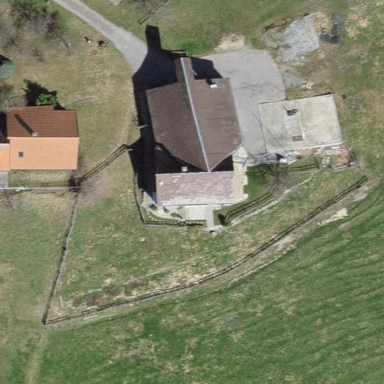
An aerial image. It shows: Farm building.